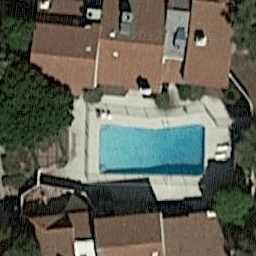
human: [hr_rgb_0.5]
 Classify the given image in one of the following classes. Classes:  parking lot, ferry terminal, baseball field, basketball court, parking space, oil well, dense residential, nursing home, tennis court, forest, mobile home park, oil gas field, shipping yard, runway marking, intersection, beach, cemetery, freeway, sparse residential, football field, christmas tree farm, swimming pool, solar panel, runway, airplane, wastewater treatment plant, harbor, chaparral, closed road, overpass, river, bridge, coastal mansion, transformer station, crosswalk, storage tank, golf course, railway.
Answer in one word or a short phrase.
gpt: swimming pool